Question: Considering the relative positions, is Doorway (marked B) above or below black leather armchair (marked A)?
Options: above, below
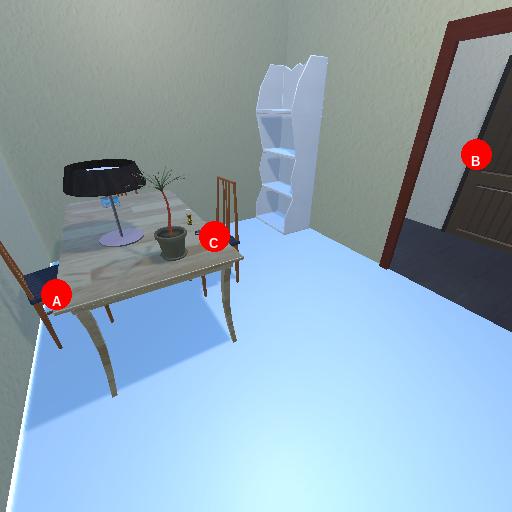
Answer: above